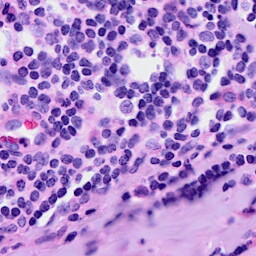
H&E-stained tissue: Breast